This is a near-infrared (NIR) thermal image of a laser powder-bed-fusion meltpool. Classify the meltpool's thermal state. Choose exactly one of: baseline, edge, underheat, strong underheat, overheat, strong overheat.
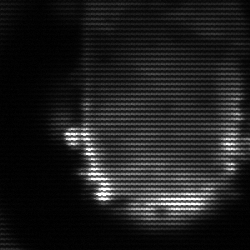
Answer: baseline